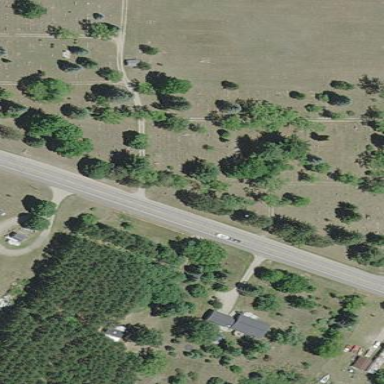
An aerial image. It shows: Cemetery.